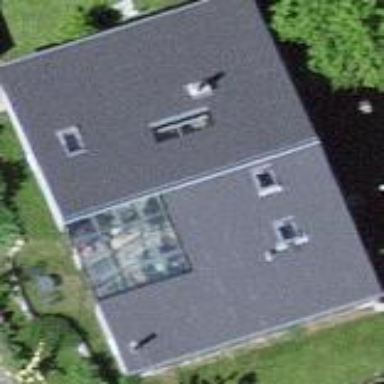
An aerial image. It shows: Residential building.